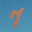
Label: 7